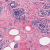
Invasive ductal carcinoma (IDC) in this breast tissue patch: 1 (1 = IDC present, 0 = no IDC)